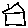
Label: house